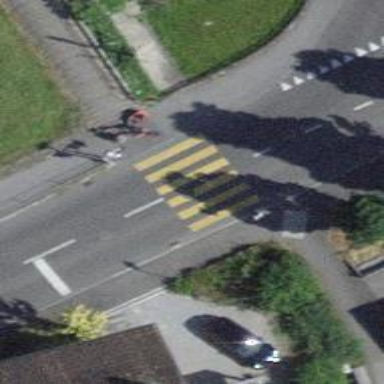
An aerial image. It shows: Uncontrolled zebra crossing with notable zebra markings.